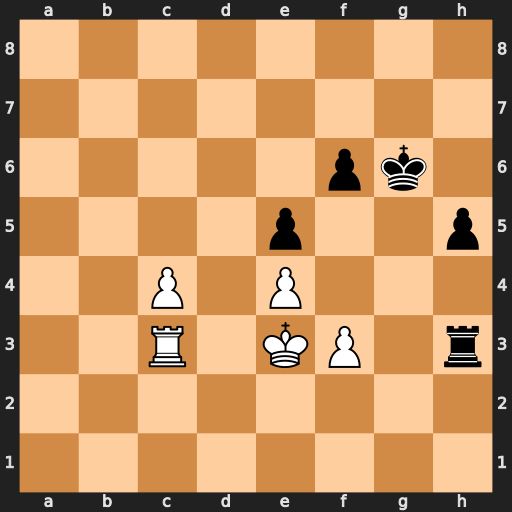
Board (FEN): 8/8/5pk1/4p2p/2P1P3/2R1KP1r/8/8
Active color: w
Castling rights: -
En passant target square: -
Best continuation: c5 Rh1 c6